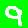
Digit: 9